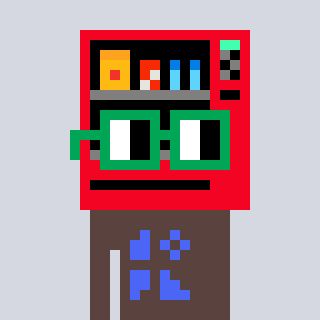
a pixel art character with square green glasses, a vending machine-shaped head and a darkbrown-colored body on a cool background